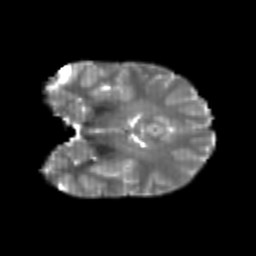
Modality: T2w
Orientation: coronal
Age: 21
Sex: female
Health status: healthy
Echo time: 0.074 s